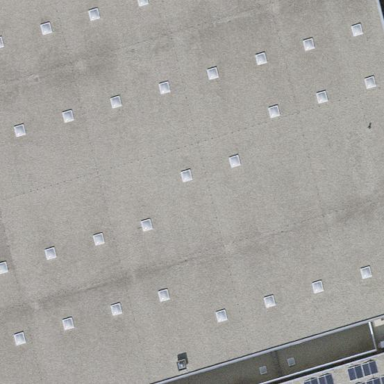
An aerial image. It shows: Industrial building with flat roof.